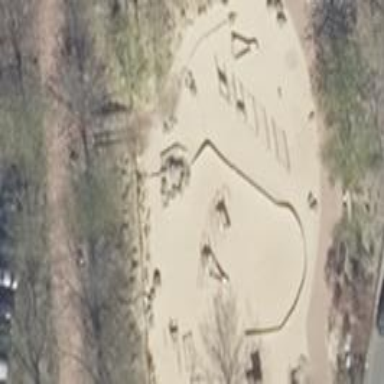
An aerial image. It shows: Playground area for leisure activities on the land.